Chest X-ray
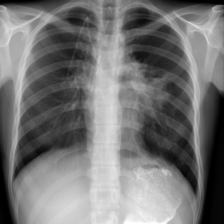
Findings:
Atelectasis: negative
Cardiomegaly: negative
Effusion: negative
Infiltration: negative
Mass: positive
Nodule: negative
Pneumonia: negative
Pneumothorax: negative
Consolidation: negative
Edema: negative
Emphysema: negative
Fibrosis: negative
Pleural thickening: negative
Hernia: negative